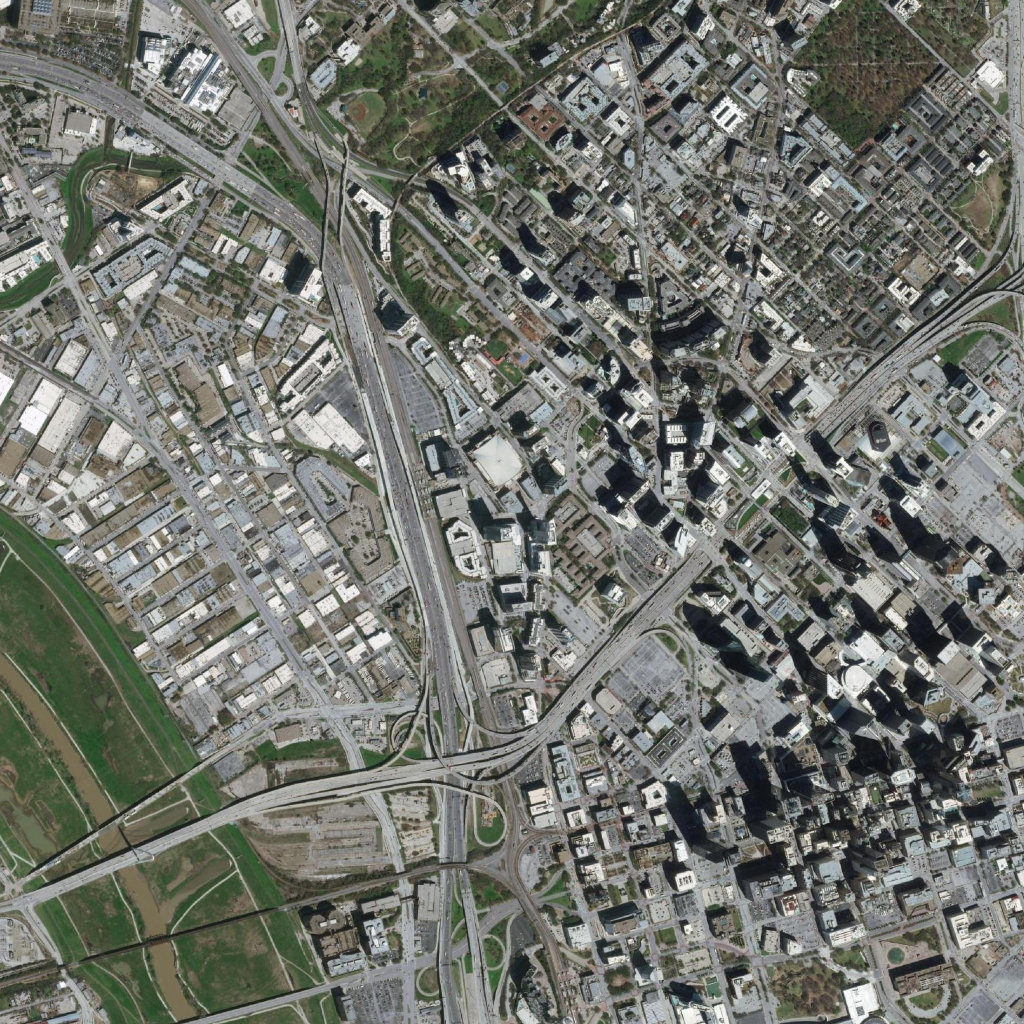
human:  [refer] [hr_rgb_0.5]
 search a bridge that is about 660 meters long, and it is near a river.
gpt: <box>[[2, 74, 20, 86, 0]]</box>

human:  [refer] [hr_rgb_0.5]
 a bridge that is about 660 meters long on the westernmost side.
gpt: <box>[[2, 74, 20, 86, 0]]</box>